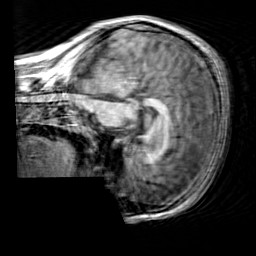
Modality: T1w
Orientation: sagittal
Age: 26
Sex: male
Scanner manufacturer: siemens
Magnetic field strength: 3 T
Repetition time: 2.3 s
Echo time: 0.00303 s